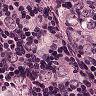
Metastatic tissue present: yes